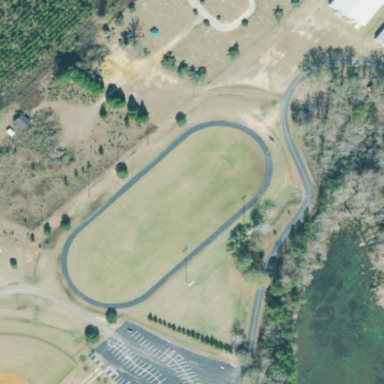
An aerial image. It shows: Track located within leisure land area.